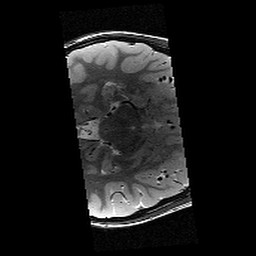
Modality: T2w
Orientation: axial
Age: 10
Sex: male
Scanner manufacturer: siemens
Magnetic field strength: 3 T
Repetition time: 9.23 s
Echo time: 0.067 s